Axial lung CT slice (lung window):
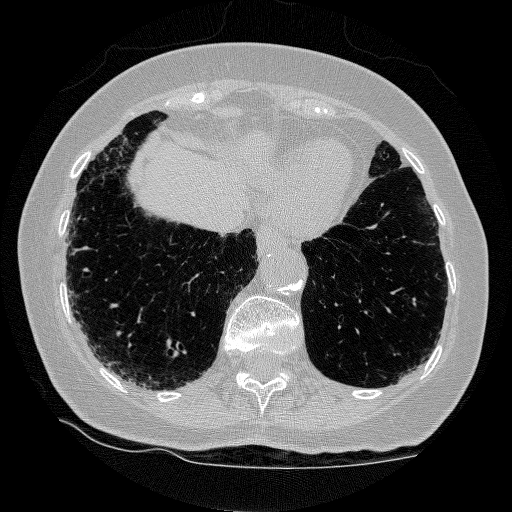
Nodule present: no